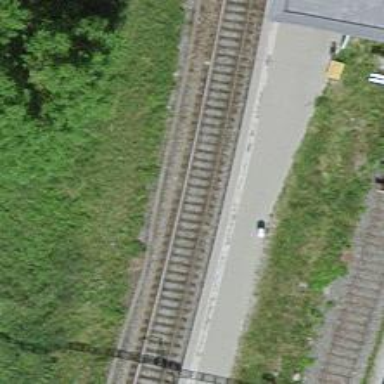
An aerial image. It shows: Public transport stop position along the railway.